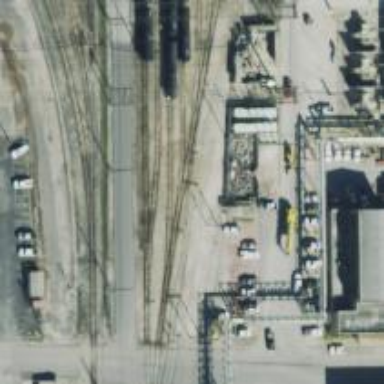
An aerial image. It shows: Railway yard used for servicing trains.